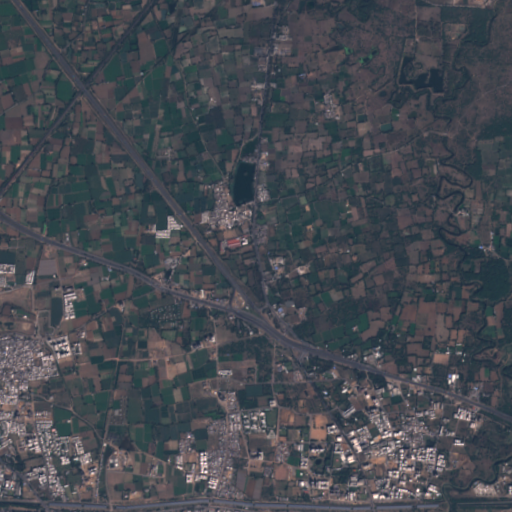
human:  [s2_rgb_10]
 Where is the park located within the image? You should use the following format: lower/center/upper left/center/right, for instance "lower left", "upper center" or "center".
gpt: The park is located in the center of the image.
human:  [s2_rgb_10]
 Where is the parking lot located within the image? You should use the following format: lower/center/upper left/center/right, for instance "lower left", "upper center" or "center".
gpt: The parking lot is located in the lower right of the image.
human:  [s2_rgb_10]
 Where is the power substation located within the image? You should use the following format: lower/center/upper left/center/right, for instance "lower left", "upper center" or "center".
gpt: The power substation is located in the lower left of the image.
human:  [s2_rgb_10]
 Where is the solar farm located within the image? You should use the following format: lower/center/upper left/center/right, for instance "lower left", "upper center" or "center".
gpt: The solar farm is located in the lower of the image.
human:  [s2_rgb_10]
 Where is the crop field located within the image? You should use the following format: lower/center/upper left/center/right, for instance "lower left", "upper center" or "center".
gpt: There is no crop field in the image.